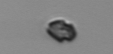
Label: Heterocapsa_rotundata